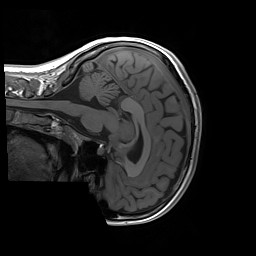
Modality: T1w
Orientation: sagittal